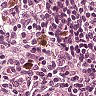
Metastatic tissue present: no